Question: I need to display multiple charts with in the Activity,refer the below image to represent the view what i need exactly.How can i get this view.
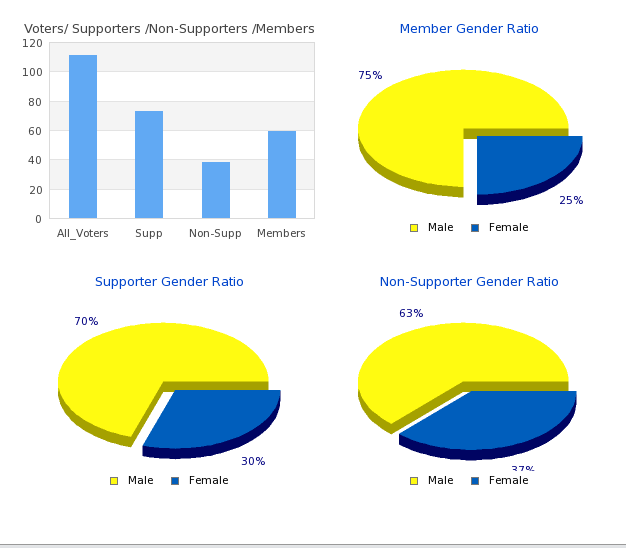
Answer: for drawing chart there so many library are available in market paid or free :: i give you link which help to you find chart
<URL>
from this i recommend 'AChartEngine' it is free ware and build by apache